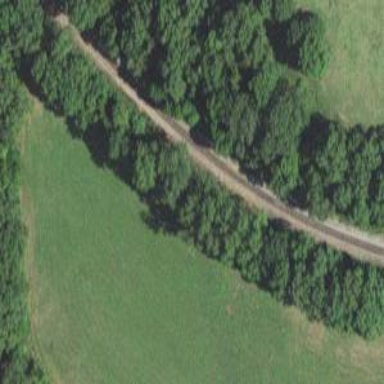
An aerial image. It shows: Railway track.